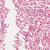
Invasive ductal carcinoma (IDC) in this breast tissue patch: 0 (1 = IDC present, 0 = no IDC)